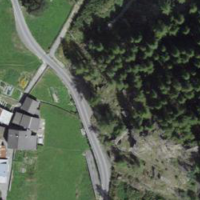
EUNIS habitat code: 31
Species observed at this site:
Phoenicurus phoenicurus
Berberis vulgaris